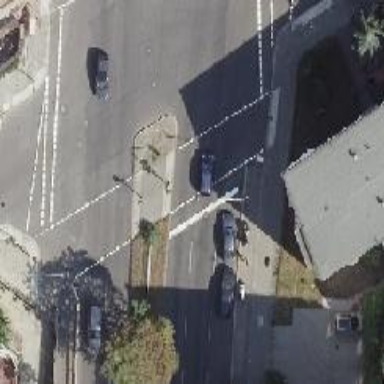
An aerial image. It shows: Footway that serves as traffic island.